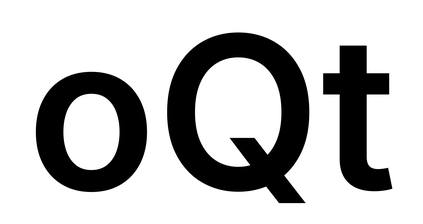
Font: Inter_SemiBold